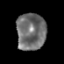
Tissue: prostate
Cell type: T cells
Senescence score: 0.3518
Nuclear area (px): 1057
Mean DAPI intensity: 112.395